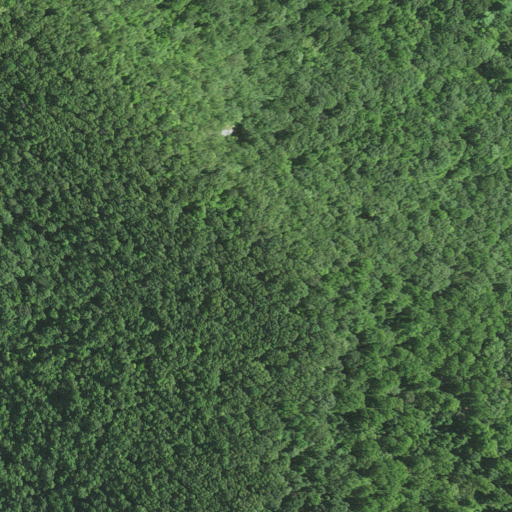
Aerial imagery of ridge(s) in North Carolina named Bluff Ridge containing deciduous forest, grassland, and mixed forest